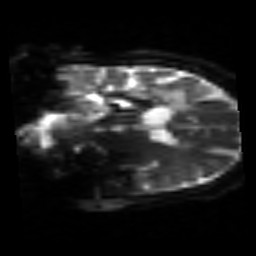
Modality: sbref
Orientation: coronal
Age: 51
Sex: female
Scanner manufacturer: siemens
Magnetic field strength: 3 T
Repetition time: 3.2 s
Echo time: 0.081 s